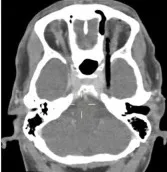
Pre-op CT scan axial view.
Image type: radiology (ct)